Interaction volume radius: 5 \u00c5
Interaction volume height: 10 \u00c5
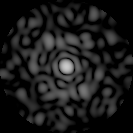
Disorder parameter: 0.8076